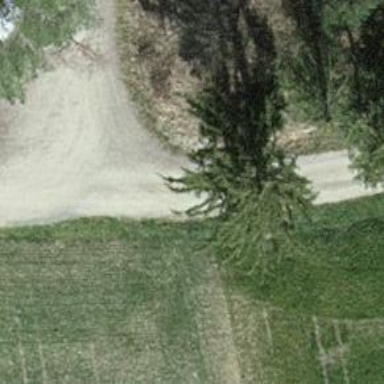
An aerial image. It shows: Gravel track with grade 2 quality.